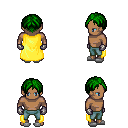
a pixel art fantasy rpg character, male body template, human, dark skin, yellow cape, teal pants, green parted hairstyle, metal gloves, white slippers, four views (front, back, left, right), 2x2 character sprite sheet, small pixel art, hard edges, no anti-aliasing